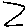
Label: zigzag